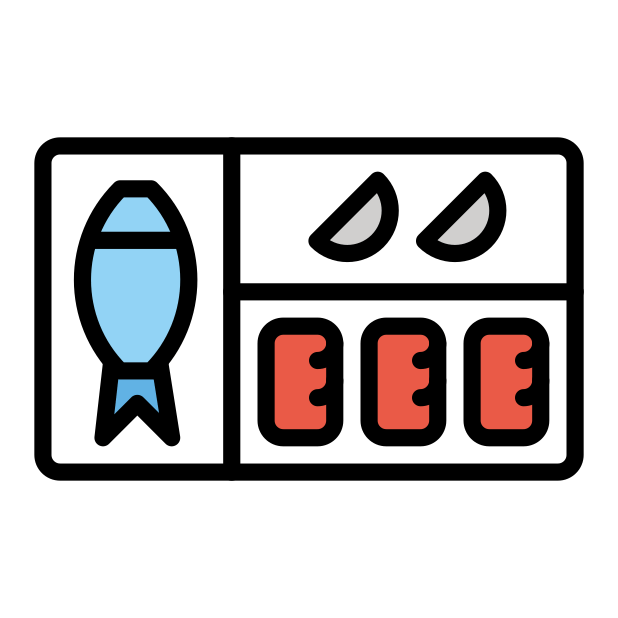
bento box